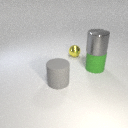
large gray rubber cylinder to the left of small yellow metal sphere